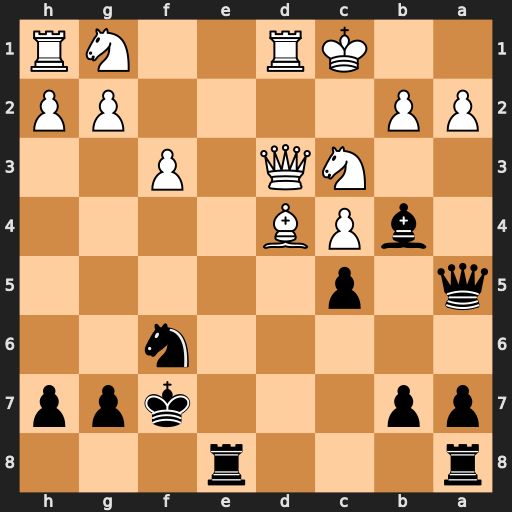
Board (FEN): r3r3/pp3kpp/5n2/q1p5/1bPB4/2NQ1P2/PP4PP/2KR2NR
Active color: b
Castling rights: -
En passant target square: -
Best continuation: cxd4 Nd5 Nxd5 Qf5+ Nf6 Qxa5 Bxa5